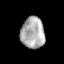
Tissue: lung
Cell type: Epithelial cells
Senescence score: 0.2353
Nuclear area (px): 733
Mean DAPI intensity: 171.922